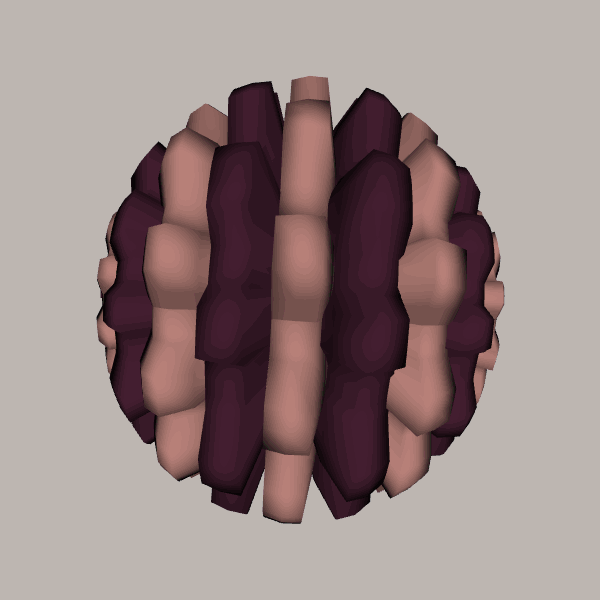
Background: light